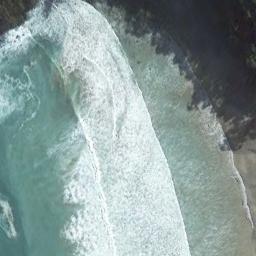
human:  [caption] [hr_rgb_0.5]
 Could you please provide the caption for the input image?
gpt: The beach is a regular rectangle .

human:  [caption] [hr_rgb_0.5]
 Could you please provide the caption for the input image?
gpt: The type of beach is rocky coast and the color of the seawater is blue .

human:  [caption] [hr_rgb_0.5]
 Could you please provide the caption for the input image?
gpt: A large white wave rises over the light gray-blue sea .

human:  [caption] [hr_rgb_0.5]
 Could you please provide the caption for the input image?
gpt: The huge waves pound the rocks on the beach .

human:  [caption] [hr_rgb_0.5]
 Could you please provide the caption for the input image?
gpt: The grass is beside the beach .